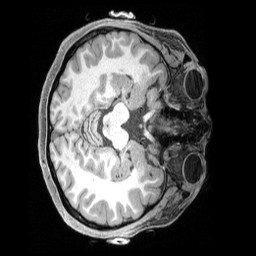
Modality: T1w
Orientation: axial
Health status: healthy
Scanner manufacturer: siemens
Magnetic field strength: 3 T
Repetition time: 2.4 s
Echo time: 0.00201 s